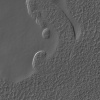
Atmospheric dust classification: not_dusty